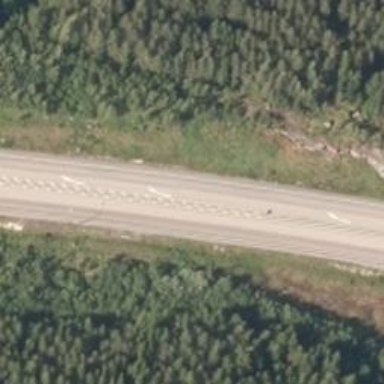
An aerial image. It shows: Asphalt road designated as trunk highway.